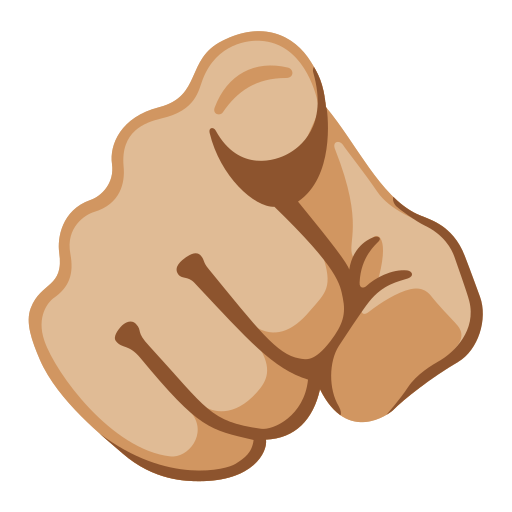
Emoji: 🫵🏼